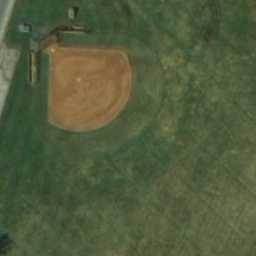
Label: baseball diamond